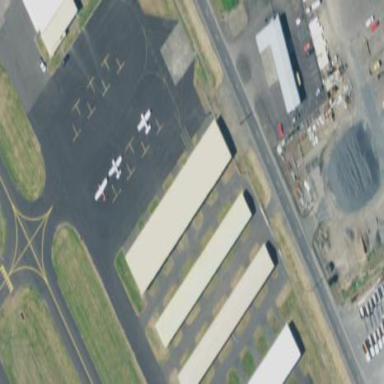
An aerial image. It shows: Hangar building at the airport.